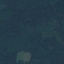
Land use / land cover: Forest